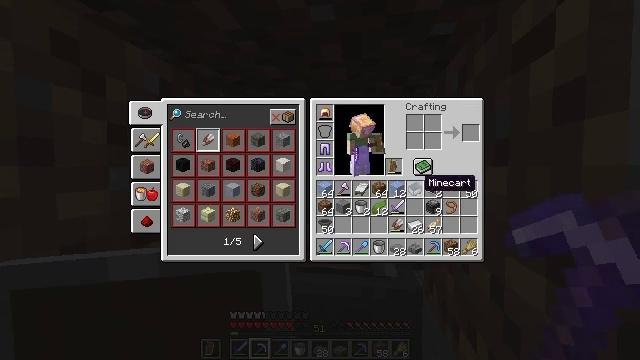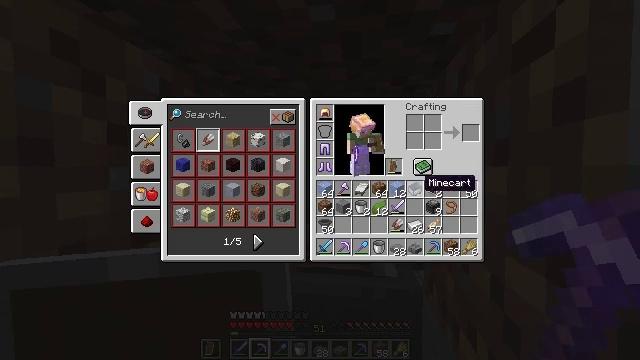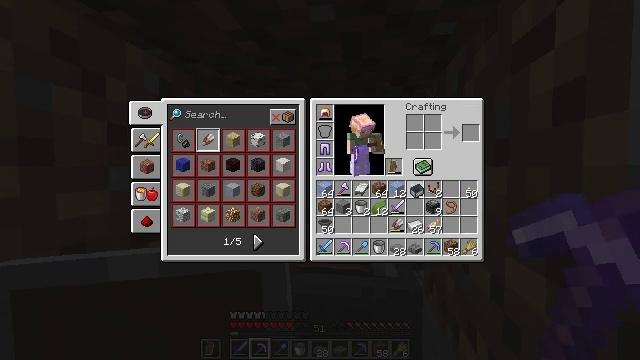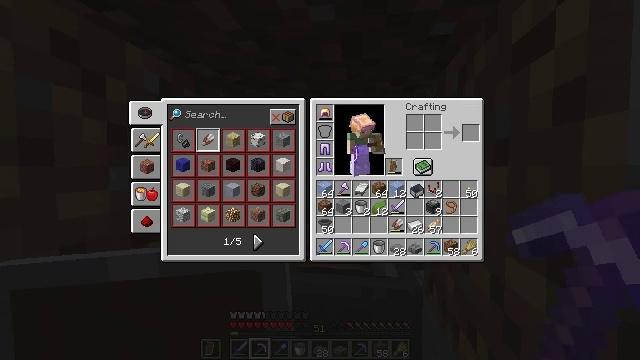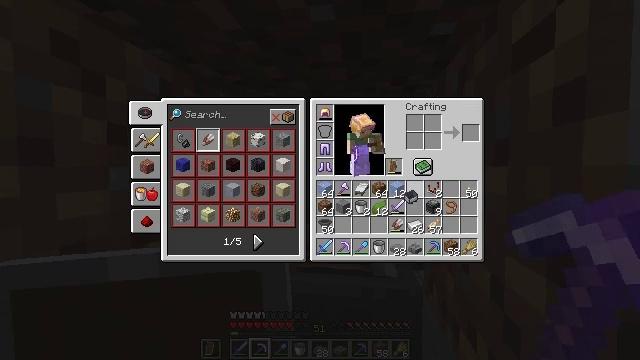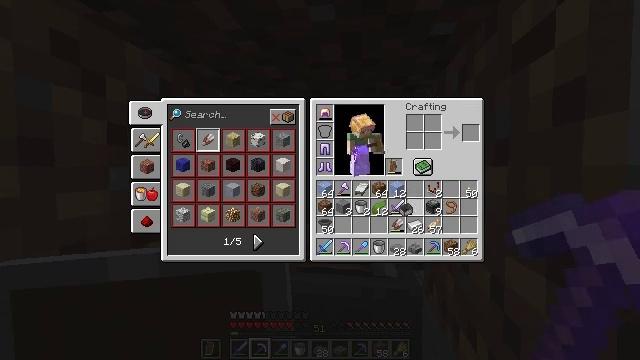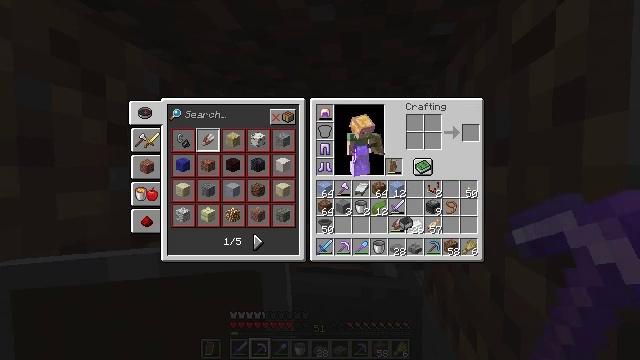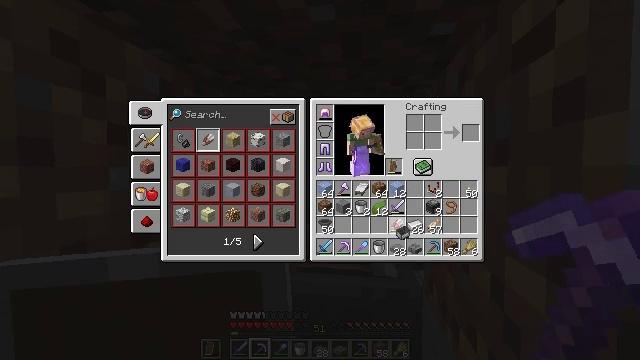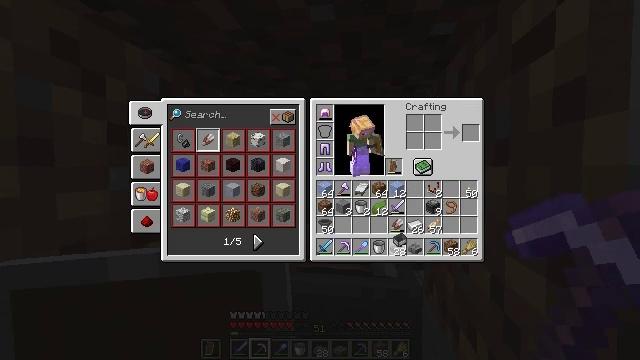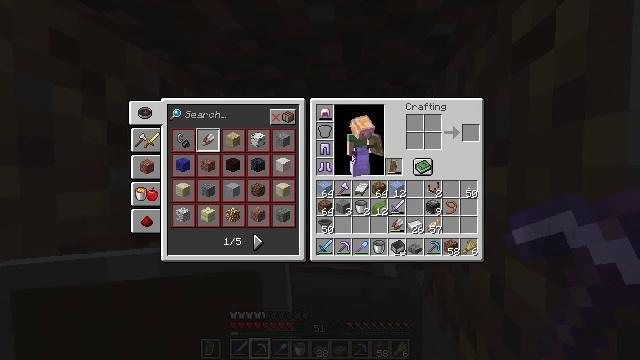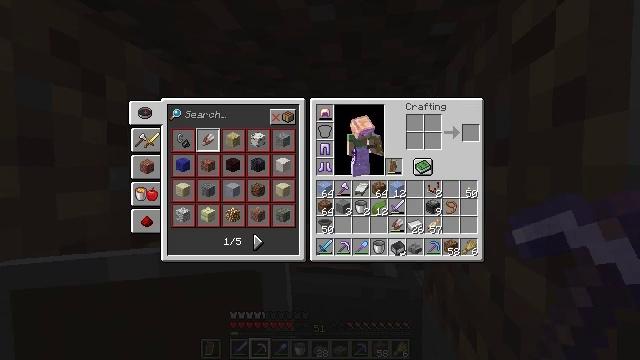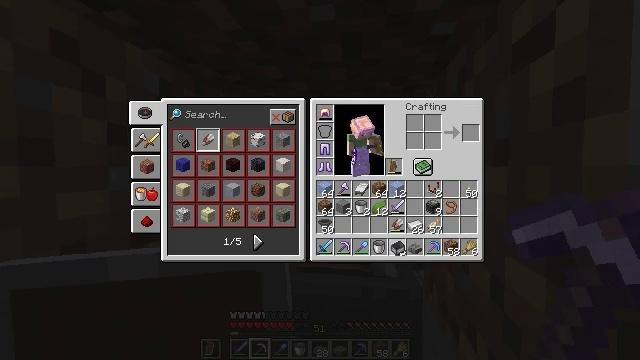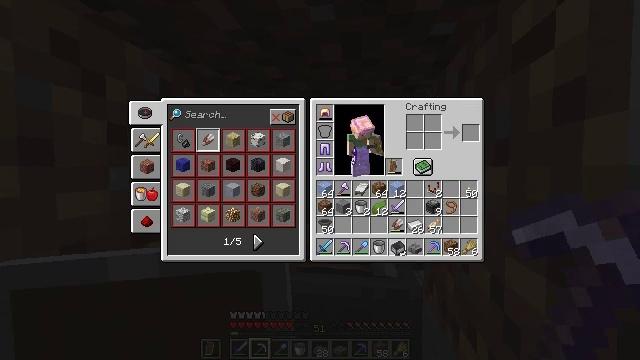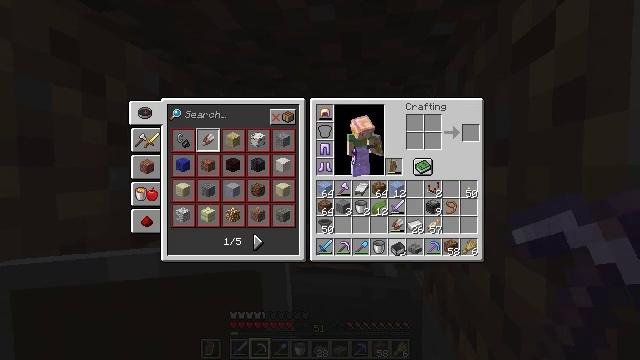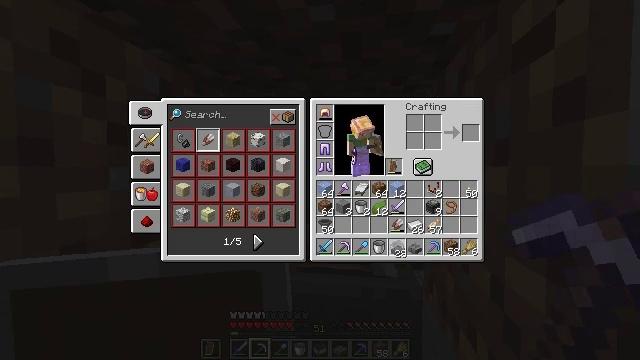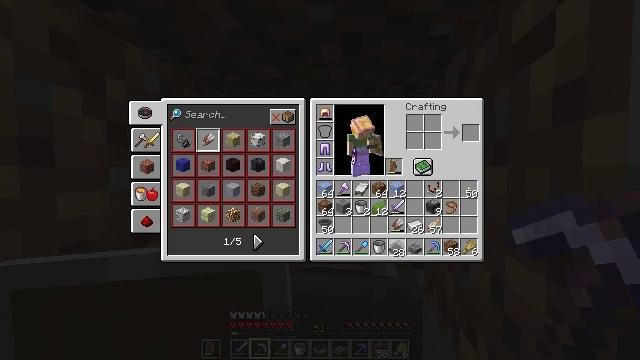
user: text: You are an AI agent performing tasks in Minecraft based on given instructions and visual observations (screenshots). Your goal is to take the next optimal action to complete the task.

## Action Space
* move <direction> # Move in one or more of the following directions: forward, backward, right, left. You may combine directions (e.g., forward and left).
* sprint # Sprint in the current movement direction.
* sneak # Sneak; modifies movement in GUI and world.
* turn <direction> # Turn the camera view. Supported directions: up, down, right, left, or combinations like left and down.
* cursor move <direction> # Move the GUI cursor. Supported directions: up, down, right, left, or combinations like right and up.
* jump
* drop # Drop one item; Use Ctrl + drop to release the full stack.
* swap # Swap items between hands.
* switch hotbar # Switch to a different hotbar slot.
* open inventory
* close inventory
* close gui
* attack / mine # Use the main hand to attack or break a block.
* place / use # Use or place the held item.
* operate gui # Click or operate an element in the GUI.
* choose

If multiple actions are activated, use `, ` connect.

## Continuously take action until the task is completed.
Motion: motion action
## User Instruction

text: Make a hopper minecart with a minecart and hopper on the crafting table.
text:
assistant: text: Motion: no_op
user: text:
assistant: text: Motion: operate gui
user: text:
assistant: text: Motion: operate gui
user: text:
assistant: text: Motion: operate gui
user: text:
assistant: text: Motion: cursor move down
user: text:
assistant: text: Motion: cursor move down
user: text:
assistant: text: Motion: cursor move down
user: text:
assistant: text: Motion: no_op
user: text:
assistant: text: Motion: cursor move down
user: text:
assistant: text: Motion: no_op
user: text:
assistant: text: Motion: no_op
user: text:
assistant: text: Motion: operate gui
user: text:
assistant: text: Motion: operate gui
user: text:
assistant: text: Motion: no_op
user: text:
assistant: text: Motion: no_op
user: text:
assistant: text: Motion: no_op
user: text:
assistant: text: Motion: no_op
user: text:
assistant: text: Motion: cursor move up
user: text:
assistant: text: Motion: cursor move up
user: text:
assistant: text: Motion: cursor move up
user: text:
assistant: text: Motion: no_op
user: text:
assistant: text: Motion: no_op
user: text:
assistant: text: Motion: no_op
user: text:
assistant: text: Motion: no_op
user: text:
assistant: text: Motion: no_op
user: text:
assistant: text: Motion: no_op
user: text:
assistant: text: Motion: no_op
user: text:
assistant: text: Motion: cursor move left and down
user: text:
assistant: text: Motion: cursor move left and down
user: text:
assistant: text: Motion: cursor move down